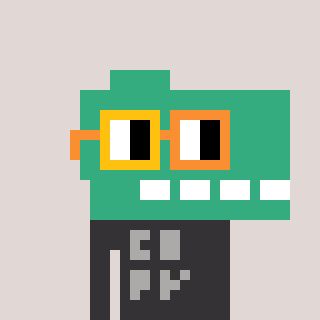
a pixel art character with square yellow and orange glasses, a dino-shaped head and a grayscale-colored body on a warm background